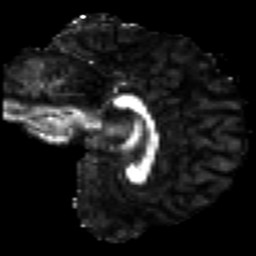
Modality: FA
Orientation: sagittal
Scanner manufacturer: siemens
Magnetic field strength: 3 T
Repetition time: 7.8 s
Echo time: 0.09 s